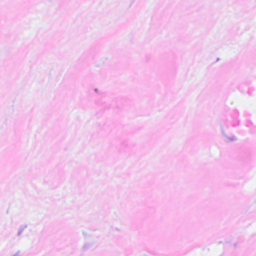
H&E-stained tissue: Breast